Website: walmart
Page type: billing-address
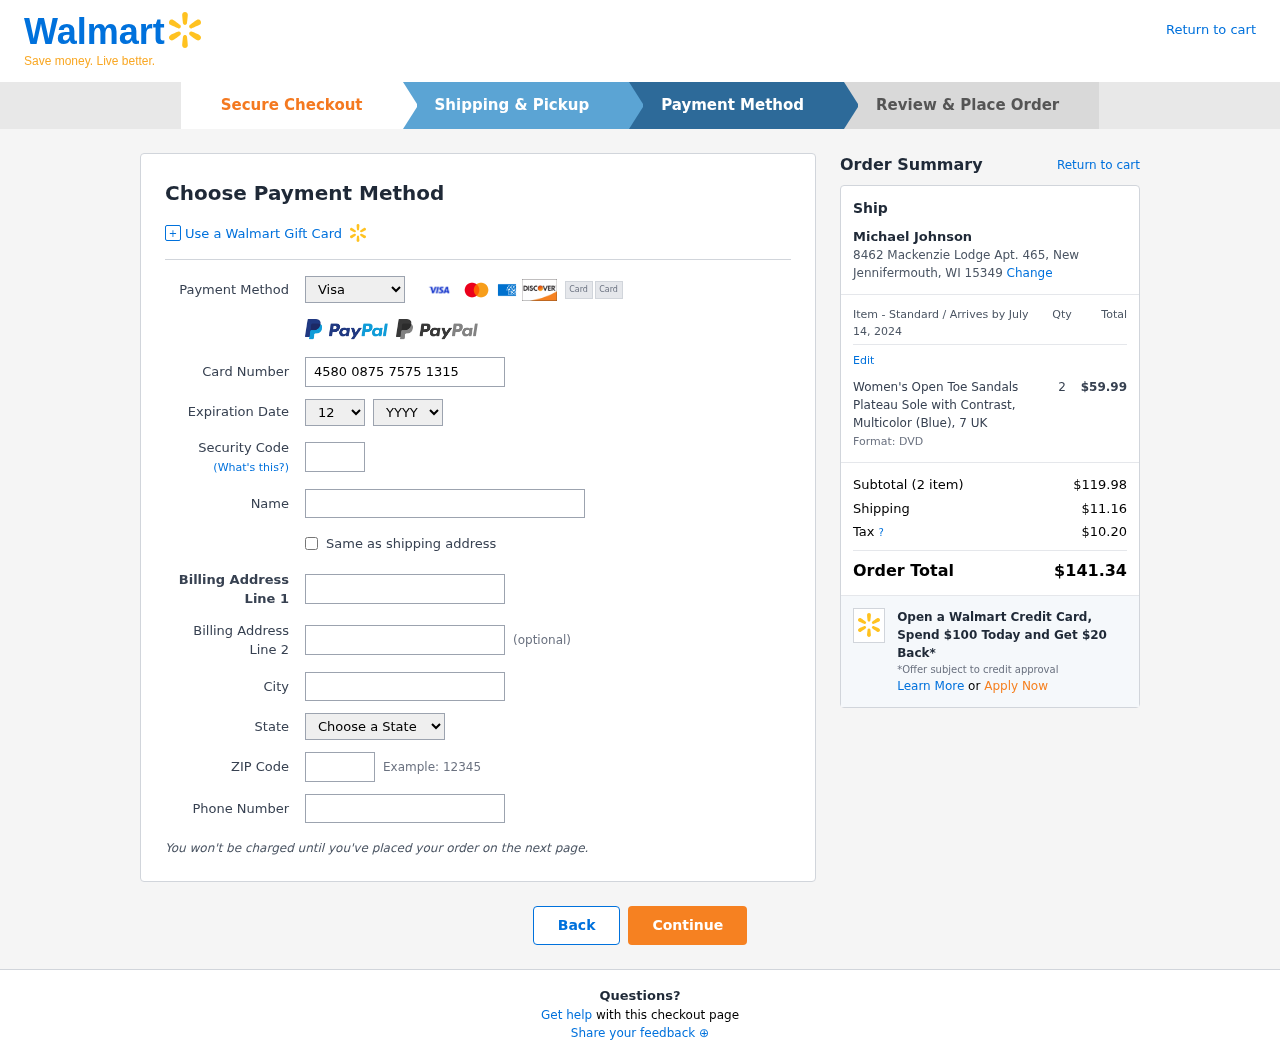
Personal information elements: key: PII_CARD_CVV
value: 838
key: PII_CARD_EXPIRY_MONTH
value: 12
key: PII_CARD_EXPIRY_YEAR
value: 27
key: PII_CARD_NUMBER
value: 4580 0875 7575 1315
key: PII_CARD_TYPE
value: Visa
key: PII_CITY
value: New Jennifermouth
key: PII_CITY_STATE_ZIP
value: New Jennifermouth, WI 15349
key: PII_FULLNAME
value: Michael Johnson
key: PII_PHONE
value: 8237345015
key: PII_POSTCODE
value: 15349
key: PII_STATE
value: Wisconsin
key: PII_STREET
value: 8462 Mackenzie Lodge Apt. 465
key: PII_STREET2
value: Apt. 376
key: PII_FULLNAME2
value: Michael Johnson
Product elements: key: PRODUCT1_NAME
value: Women's Open Toe Sandals Plateau Sole with Contrast, Multicolor (Blue), 7 UK
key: PRODUCT1_PRICE
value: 59.99
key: PRODUCT1_QUANTITY
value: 2
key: PRODUCT1_DESC
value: Format: DVD
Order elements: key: ORDER_DELIVERY_DATE
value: July 14, 2024
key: ORDER_NUM_ITEMS
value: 2
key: ORDER_SUBTOTAL
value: $119.98
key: ORDER_SHIPPING_COST
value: $11.16
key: ORDER_TAX
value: $10.20
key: ORDER_TOTAL
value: $141.34